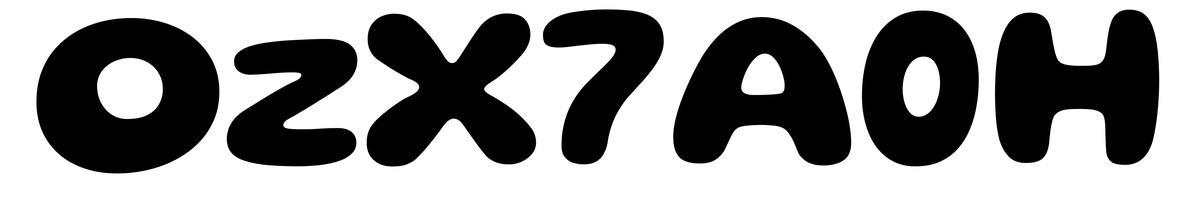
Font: Gluten_Bold